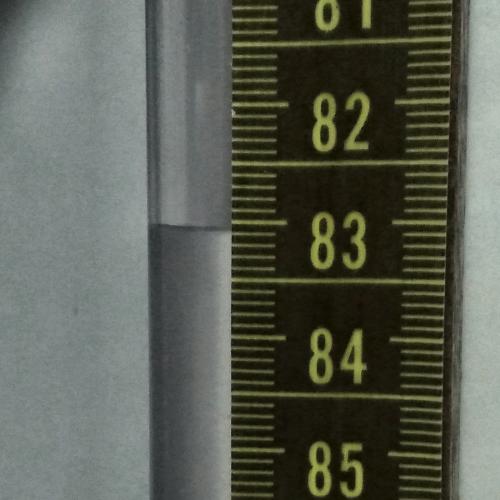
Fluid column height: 83.1 cm